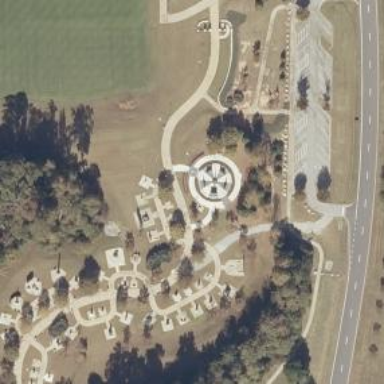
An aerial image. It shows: Historic memorial.